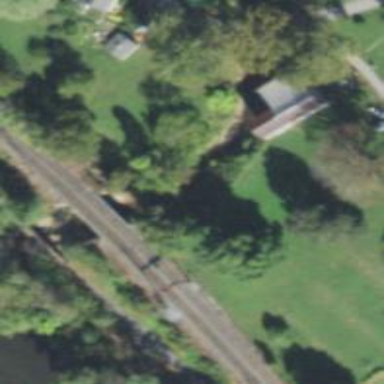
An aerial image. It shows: Railway bridge.